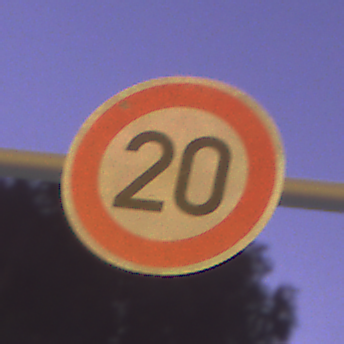
Verkehrszeichen: Geschwindigkeit20
Umgebung: Outdoor, Urban
Tageszeit: Night
Wetter: Clear
Licht: Artificial
Jahreszeit: NotSpecified
Kontrast: HighContrast